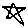
Label: star